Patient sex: M
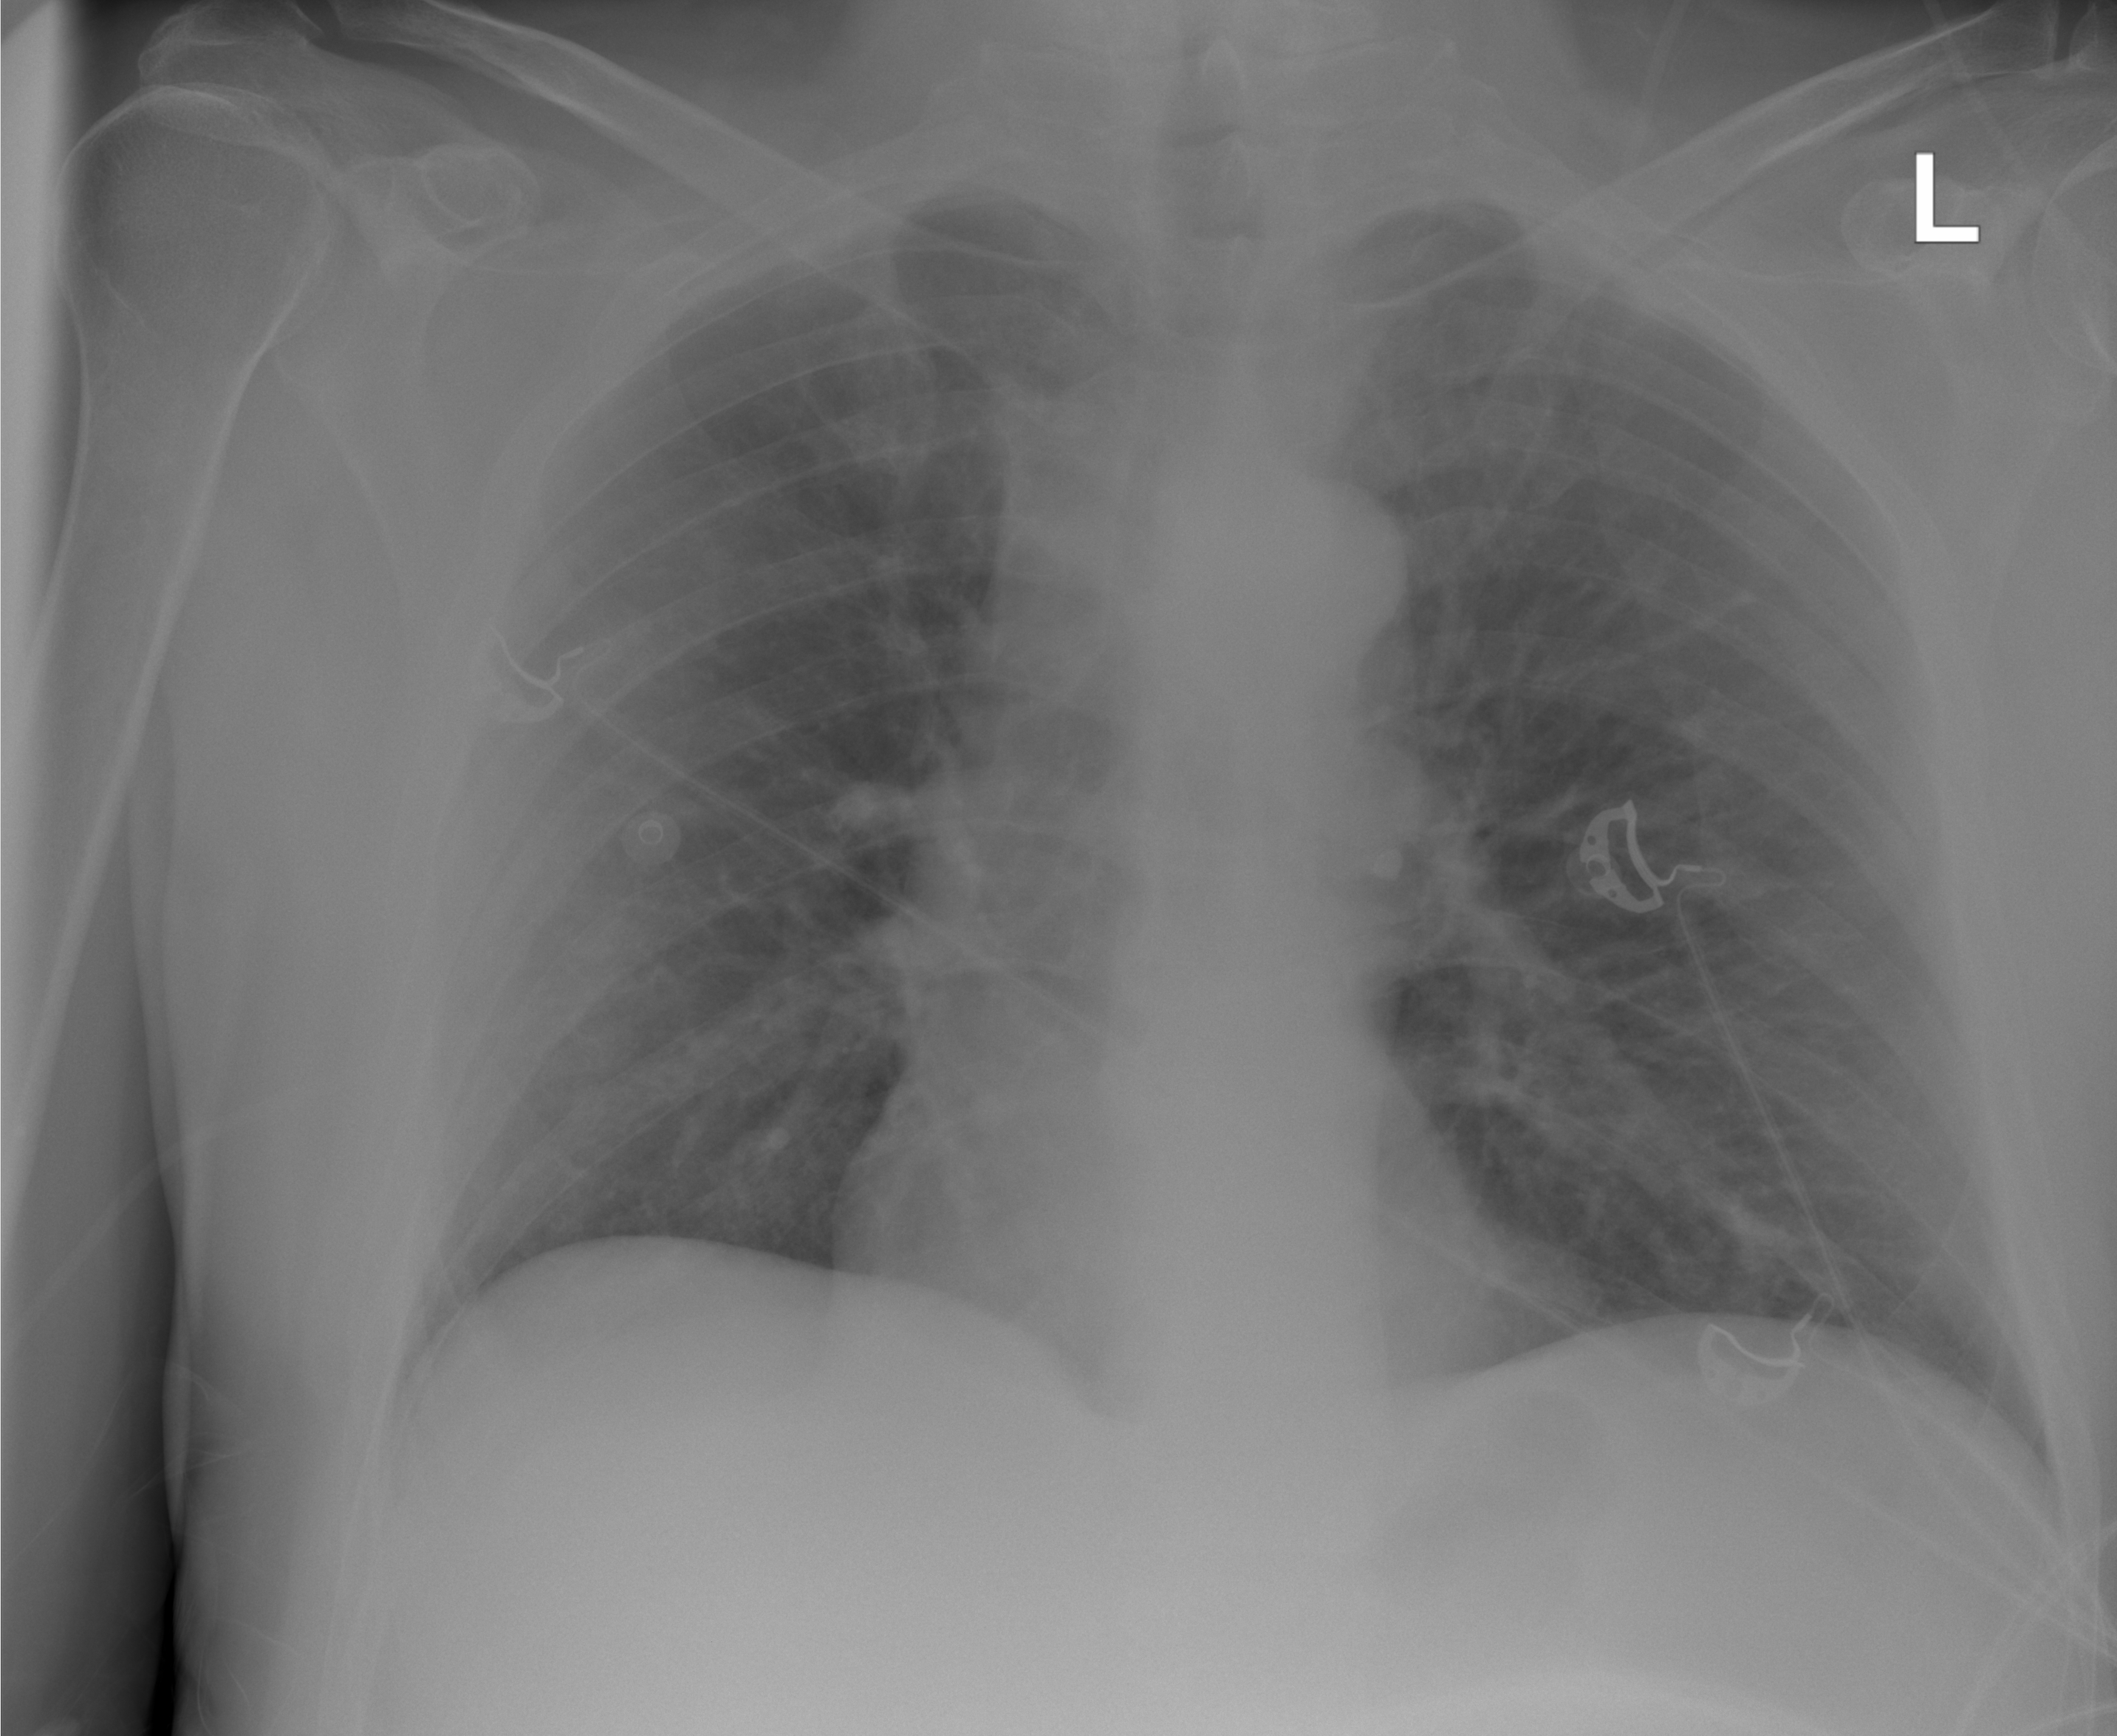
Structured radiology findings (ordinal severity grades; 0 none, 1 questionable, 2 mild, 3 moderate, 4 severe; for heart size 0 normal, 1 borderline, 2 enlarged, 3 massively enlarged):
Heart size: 0
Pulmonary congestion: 0
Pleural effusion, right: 0
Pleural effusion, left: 0
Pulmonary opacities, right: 0
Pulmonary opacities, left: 2
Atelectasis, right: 0
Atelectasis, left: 0